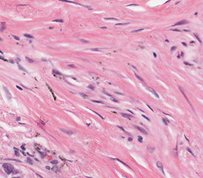
Tumor epithelial tissue: no
Tumor-associated stroma tissue: yes
Normal tissue: no